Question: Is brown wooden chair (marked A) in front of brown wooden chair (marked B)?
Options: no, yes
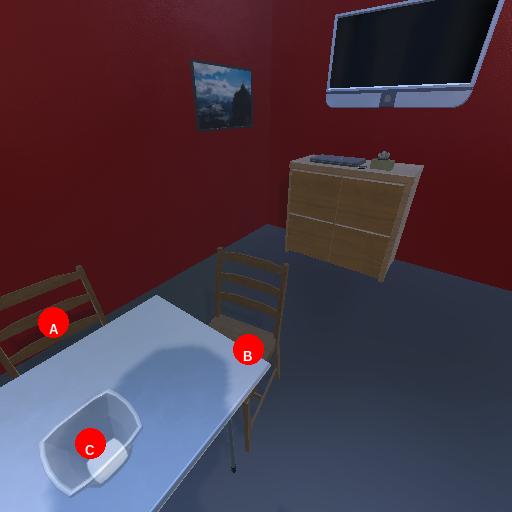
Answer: no